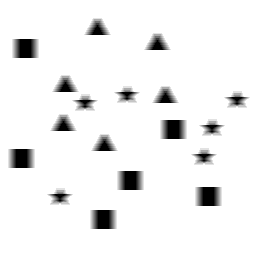
Squares: 6
Triangles: 6
Stars: 6
Total shapes: 18